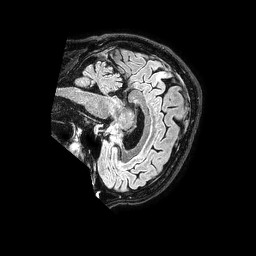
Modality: FLAIR
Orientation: sagittal
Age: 61
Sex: male
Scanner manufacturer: philips
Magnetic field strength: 1.5 T
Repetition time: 4.8 s
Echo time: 0.3 s